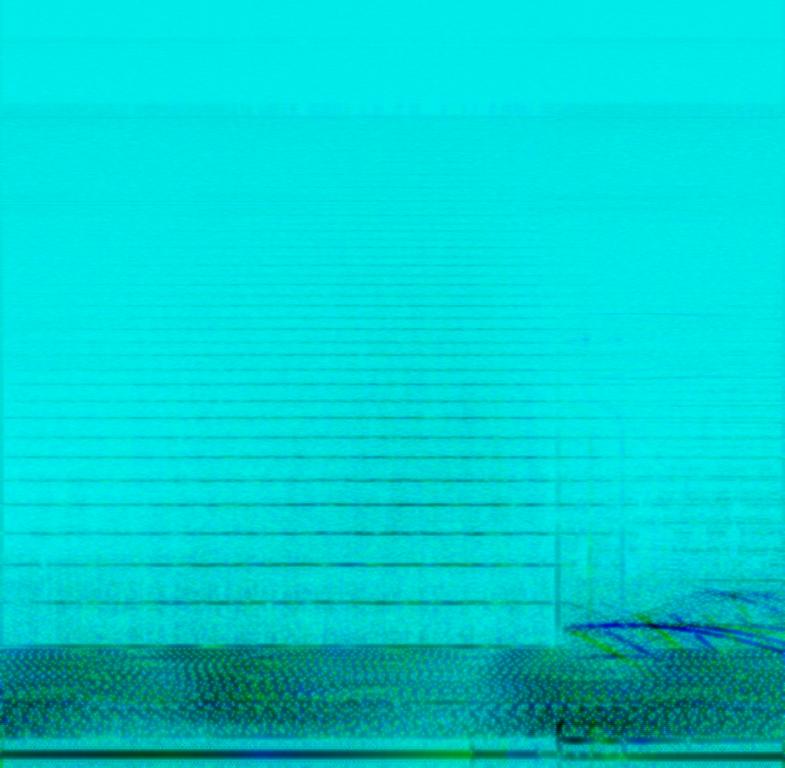
This recording is full of atmospheric sounds that are modulated rising and falling in pitch with liquid klick noises, white noise and a lot of reverb. These sounds are probably created with a synthesizer. A pad sound is playing long notes in the mid range while a soft subbass is underlining the strings. This composition may be playing in an underwater scene in a movie.